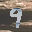
Label: 9